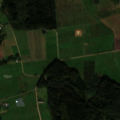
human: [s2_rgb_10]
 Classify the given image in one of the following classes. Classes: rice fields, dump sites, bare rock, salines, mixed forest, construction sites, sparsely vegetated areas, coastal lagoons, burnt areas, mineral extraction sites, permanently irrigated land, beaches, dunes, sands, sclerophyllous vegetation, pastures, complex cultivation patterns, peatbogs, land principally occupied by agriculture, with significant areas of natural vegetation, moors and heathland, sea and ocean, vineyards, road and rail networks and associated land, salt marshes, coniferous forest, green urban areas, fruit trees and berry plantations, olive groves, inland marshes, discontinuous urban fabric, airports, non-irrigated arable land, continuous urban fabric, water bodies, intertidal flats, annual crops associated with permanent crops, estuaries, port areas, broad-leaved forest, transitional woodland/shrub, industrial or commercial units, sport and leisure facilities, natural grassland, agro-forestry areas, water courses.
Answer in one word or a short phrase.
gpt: non-irrigated arable land, land principally occupied by agriculture, with significant areas of natural vegetation, coniferous forest, mixed forest